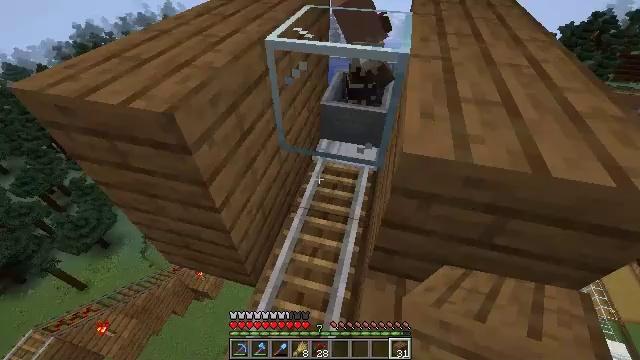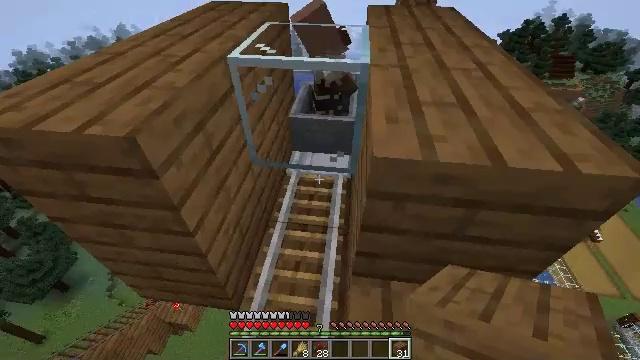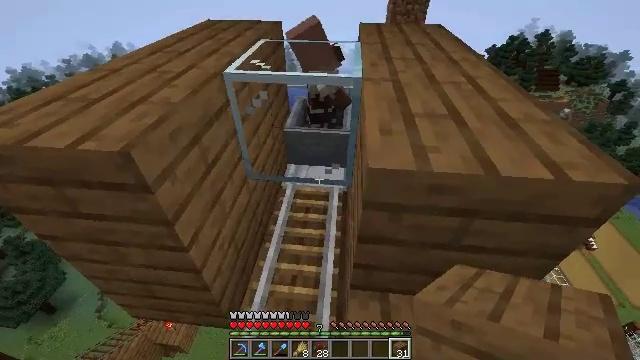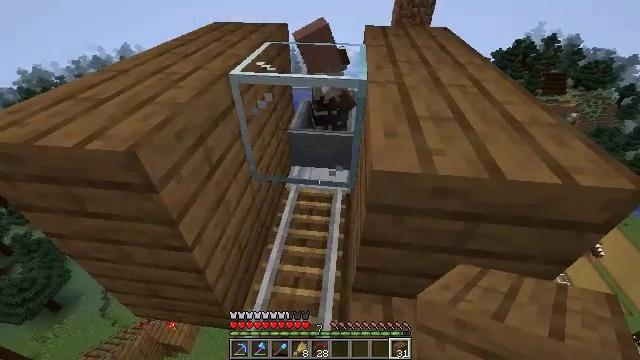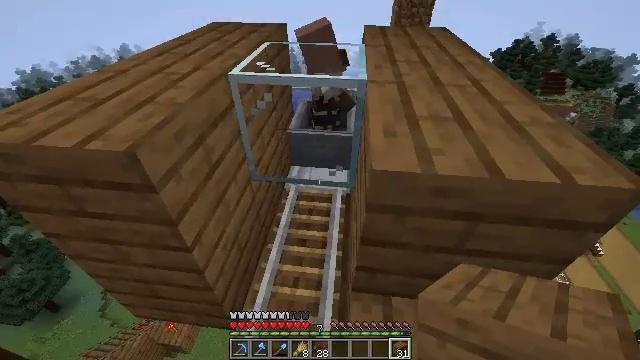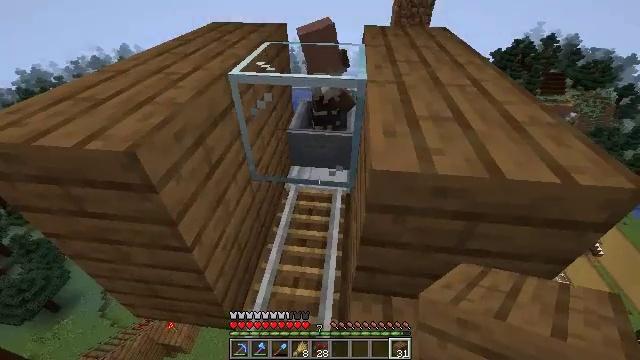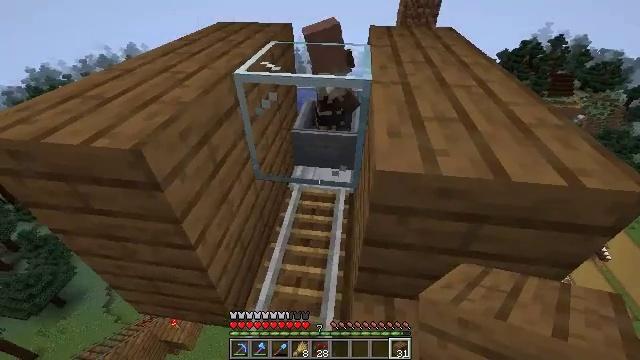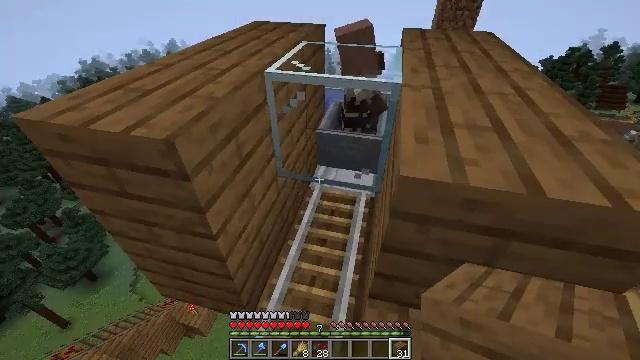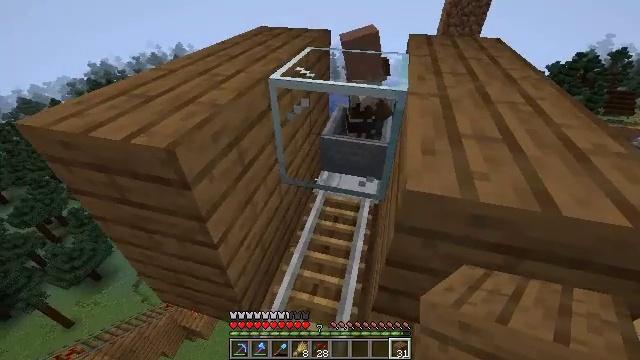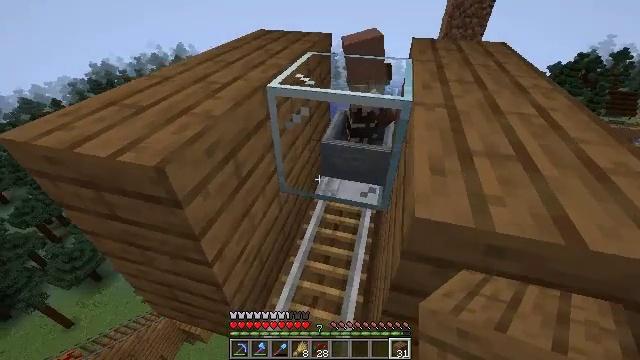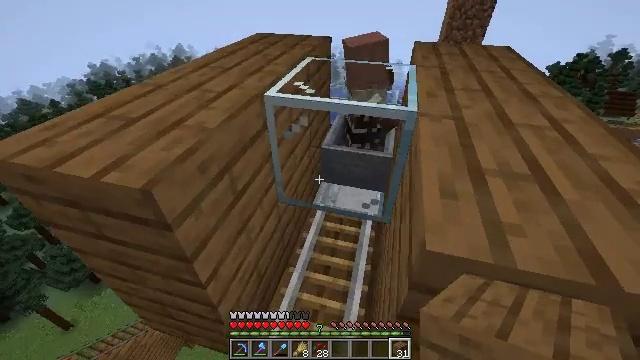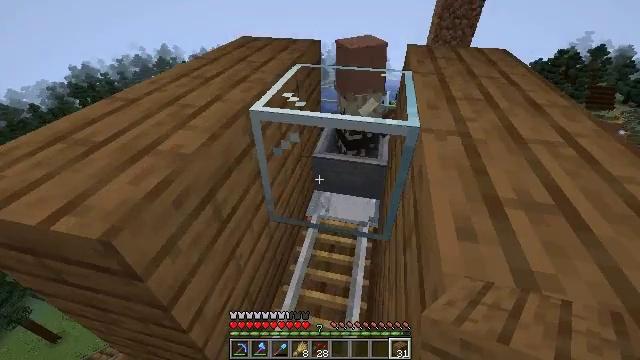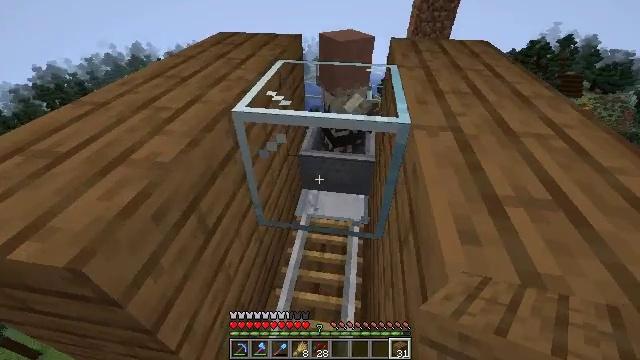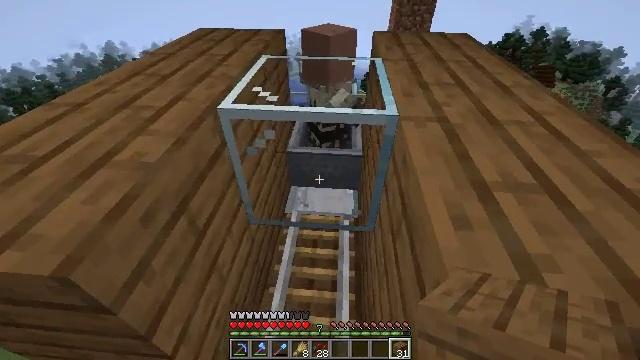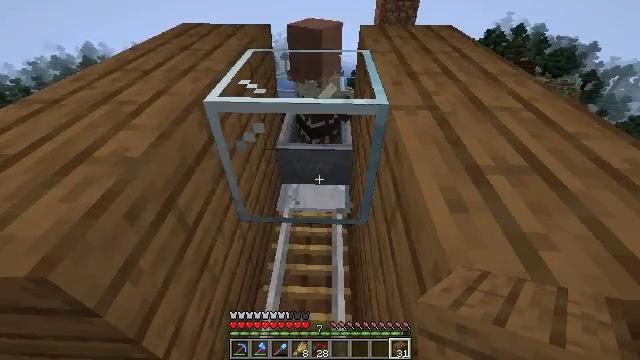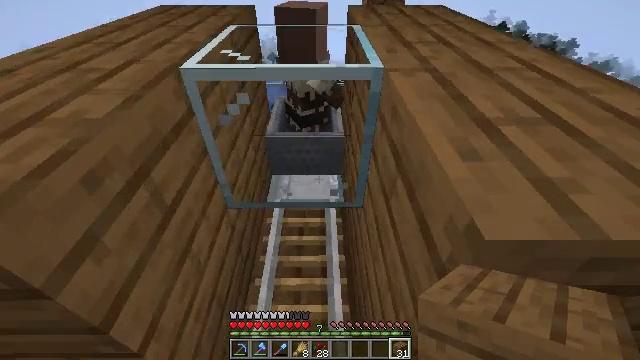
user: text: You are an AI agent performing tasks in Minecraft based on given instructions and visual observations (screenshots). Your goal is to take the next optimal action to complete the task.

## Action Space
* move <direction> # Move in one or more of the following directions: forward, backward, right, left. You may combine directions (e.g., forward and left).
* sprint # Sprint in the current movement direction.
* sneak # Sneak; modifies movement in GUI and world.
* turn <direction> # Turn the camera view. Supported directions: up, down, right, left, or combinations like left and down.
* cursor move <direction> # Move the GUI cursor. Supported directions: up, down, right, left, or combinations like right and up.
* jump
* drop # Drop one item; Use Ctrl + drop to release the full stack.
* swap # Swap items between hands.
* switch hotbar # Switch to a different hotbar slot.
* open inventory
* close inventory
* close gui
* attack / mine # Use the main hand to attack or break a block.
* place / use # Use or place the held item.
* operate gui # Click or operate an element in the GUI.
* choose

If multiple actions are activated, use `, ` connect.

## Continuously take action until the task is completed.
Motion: motion action
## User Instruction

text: Shatter the glass to collect it.
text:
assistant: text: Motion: turn right and up
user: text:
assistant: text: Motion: turn right and up
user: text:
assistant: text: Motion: turn left
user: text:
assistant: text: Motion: no_op
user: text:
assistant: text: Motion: no_op
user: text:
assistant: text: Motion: turn left
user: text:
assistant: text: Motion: turn left
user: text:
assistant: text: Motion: move forward, turn left
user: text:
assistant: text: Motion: move forward
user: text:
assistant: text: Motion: move forward
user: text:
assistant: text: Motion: move forward, turn right
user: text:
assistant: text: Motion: turn right and down
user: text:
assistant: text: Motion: turn right
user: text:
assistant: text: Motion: turn right
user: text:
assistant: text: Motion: turn right
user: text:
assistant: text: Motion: turn right
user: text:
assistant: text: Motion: no_op
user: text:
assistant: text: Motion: no_op
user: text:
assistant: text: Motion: no_op
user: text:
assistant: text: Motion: no_op
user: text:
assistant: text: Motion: no_op
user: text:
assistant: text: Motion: no_op
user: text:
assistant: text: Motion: move left, sneak
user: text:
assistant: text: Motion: move left, sneak
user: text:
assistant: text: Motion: move left, sneak
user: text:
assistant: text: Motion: move left, sneak
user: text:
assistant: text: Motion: sneak
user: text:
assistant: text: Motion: move forward, sneak
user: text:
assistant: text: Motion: move forward, sneak
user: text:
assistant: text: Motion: move forward, sneak